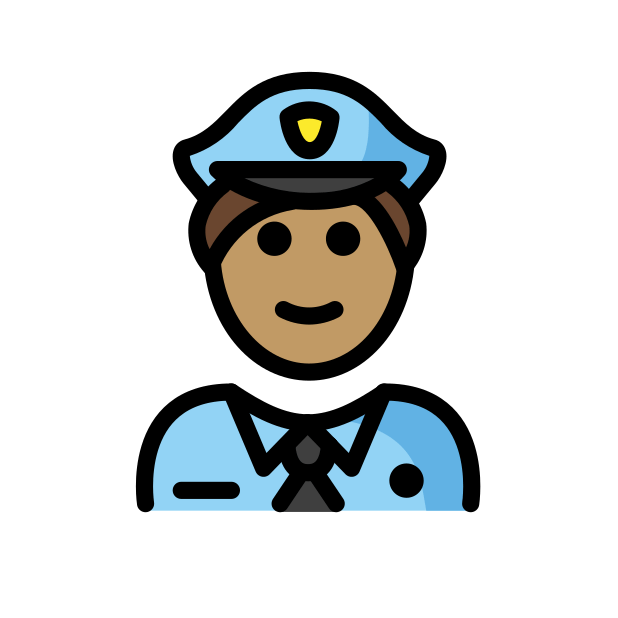
man police officer: medium skin tone